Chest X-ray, PA view. Patient: 69 years old, sex M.
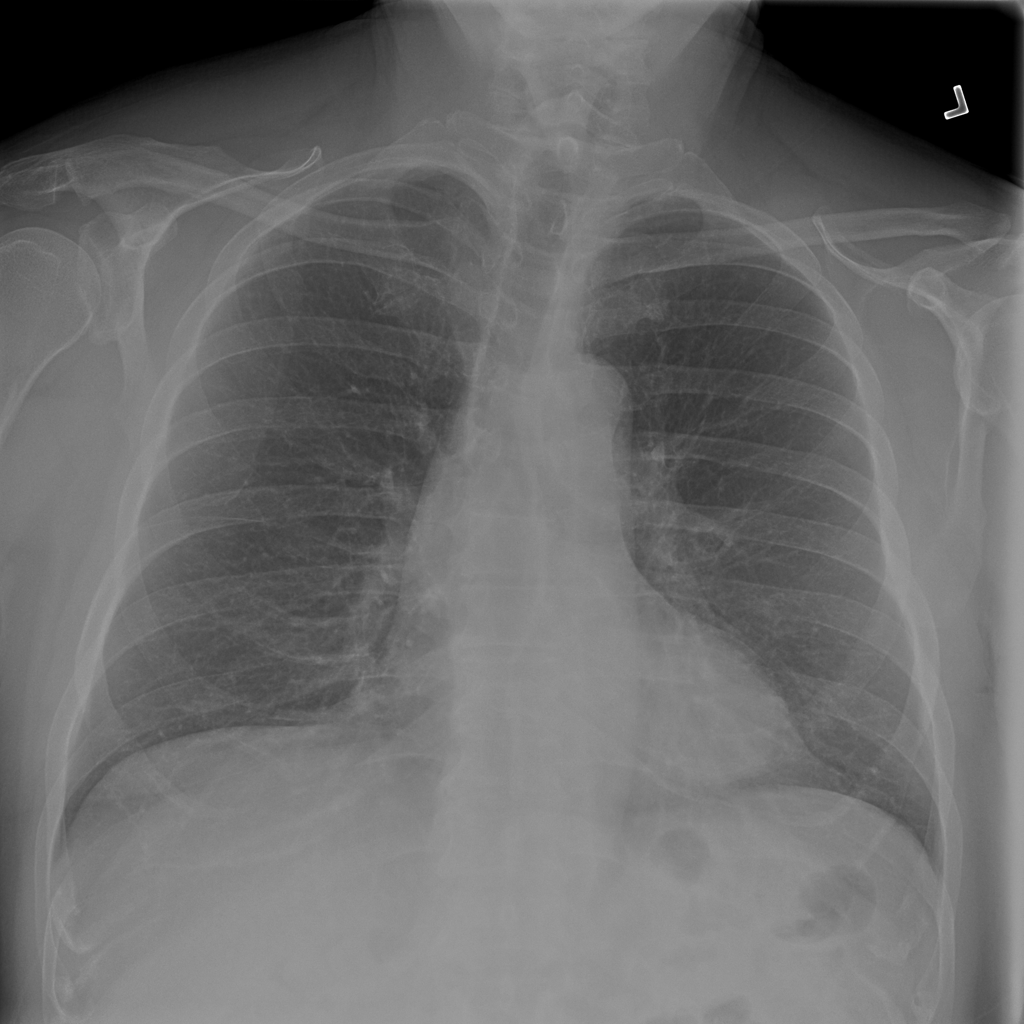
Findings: No Finding